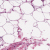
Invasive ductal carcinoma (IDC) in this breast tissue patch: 1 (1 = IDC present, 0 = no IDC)